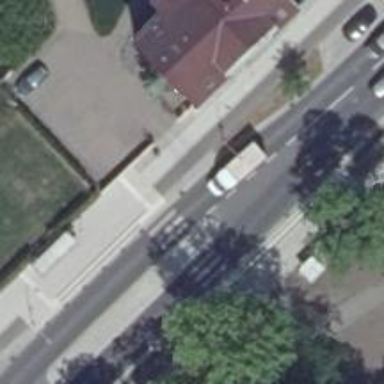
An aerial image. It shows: Public transport stop position.